Question: I have a MenuStrip and I want to change it's color. So far, I have this code:
'''
public class TestColorTable : ProfessionalColorTable
{
public override Color MenuItemSelected
{
get{ return Color.LightGray; } // Don't mind the colors...
}
public override Color MenuItemBorder
{
get { return Color.LightGray; }
}
public override Color MenuItemSelectedGradientBegin
{
get { return Color.LightGray; }
}
public override Color MenuItemSelectedGradientEnd
{
get { return Color.LightGray; }
}
public override Color MenuItemPressedGradientBegin
{
get { return Color.DimGray; }
}
public override Color MenuItemPressedGradientEnd
{
get { return Color.DimGray; }
}
public override Color MenuBorder
{
get { return Color.LightGray; }
}
}
'''
With this code, as well as the designer, I managed to change the color of almost every element of my MenuStrip. Almost.
Here are the results:

As you can see, there are two issues: 1) The two separators and 2) That thin white border around the submenus.
Any ideas on how to change the color of those two parts of my MenuStrip?
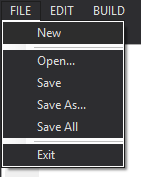
Answer: 1. For the separator color try overriding the SeparatorDark and or SeparatorLight property of the ProfessionalColorTable class.
2. As for the thin white border around the submenus..., well, its actually not a border. It's the ToolStripDropDown (the submenu) background itself. Try overriding the ToolStripDropDownBackground property of the ProfessionalColorTable class to change its color.
Example:
'''
public class TestColorTable : ProfessionalColorTable
{
...
public override Color SeparatorDark
{
get { return Color.DimGray; }
}
public override Color ToolStripDropDownBackground
{
get { return Color.DimGray; }
}
...
}
'''